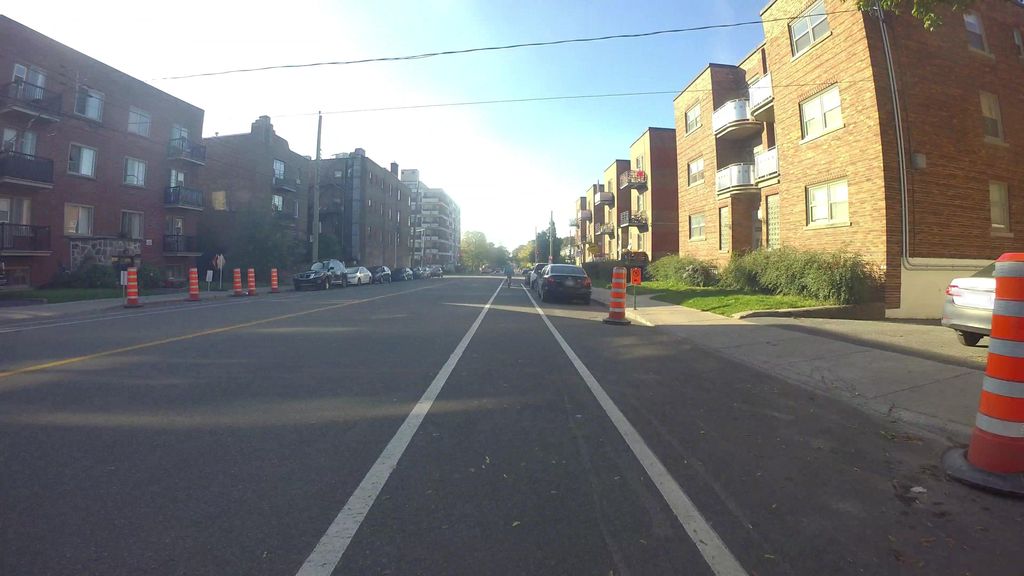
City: montreal